Question: I have this problem :
I have a submit button defined as follows :
'''
<input type="submit" name="actionName" value="search" />
<input type="submit" name="actionName" value="New" />
'''
both submit buttons are included in an Ajax beginForm:
'''
@using (Ajax.BeginForm("PFSearch", "Payer", ajaxOptions))
'''
In the controller ... based on the actionName string provided .. i do different actions based on the value of button pressed within my Ajax befin form :
'''
if (actionName="search")
{
//do something
}
'''
And everything works like a charm .. until i want to add i want to add an image to the class of my submit button :
'''
<input class="search" type="submit" name="actionName" value="search" />
<input class="search" type="submit" name="actionName" value="New" />
'''
My search tab looks like this :
As you can clearly see my main impediment is that by adding value ... the text appears over my image.
Any alternatives or workarounds are appreciated. Thanks !
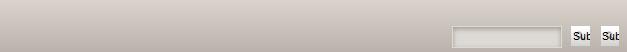
Answer: Can you please give us a link to your project's demo? And try to use some 'margin', 'padding' and 'background-position:center;'